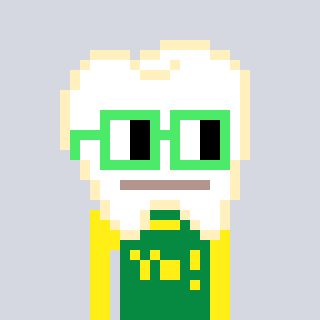
a pixel art character with square light green glasses, a tooth-shaped head and a green-colored body on a cool background